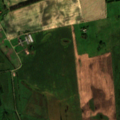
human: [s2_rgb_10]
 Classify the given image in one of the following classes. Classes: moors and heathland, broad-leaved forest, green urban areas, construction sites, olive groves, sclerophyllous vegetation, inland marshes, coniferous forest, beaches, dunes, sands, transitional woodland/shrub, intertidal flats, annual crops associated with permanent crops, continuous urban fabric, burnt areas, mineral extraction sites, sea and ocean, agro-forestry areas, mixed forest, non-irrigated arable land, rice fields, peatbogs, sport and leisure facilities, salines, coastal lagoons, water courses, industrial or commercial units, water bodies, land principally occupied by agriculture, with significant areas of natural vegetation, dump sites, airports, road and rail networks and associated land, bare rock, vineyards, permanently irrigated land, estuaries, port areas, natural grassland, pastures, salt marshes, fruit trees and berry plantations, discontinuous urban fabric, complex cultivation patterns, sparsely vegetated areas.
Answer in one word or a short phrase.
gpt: industrial or commercial units, non-irrigated arable land, pastures, complex cultivation patterns